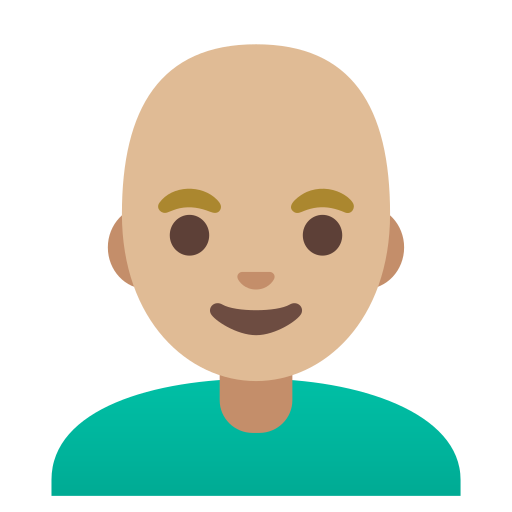
Emoji: 👨🏼‍🦲